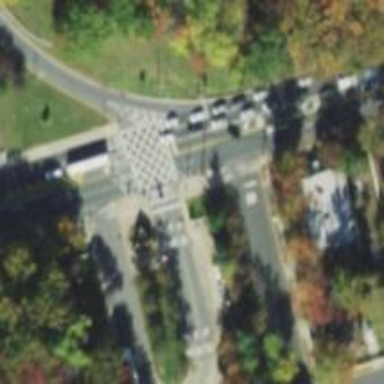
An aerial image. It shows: Uncontrolled road crossing.